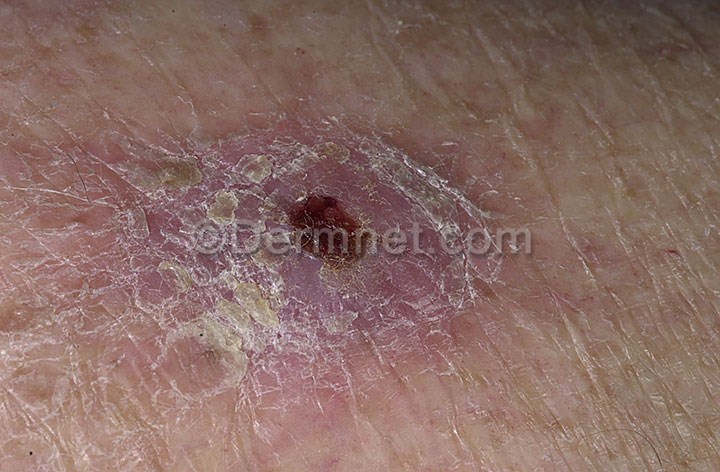
Disease: Actinic Keratosis Basal Cell Carcinoma and other Malignant Lesions